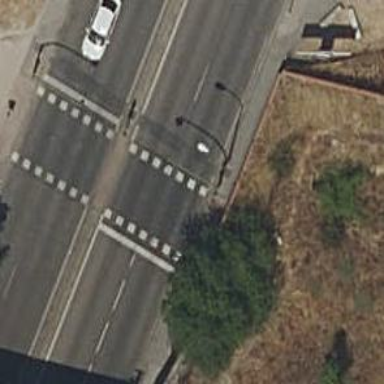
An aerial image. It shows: Road crossing with traffic signals.